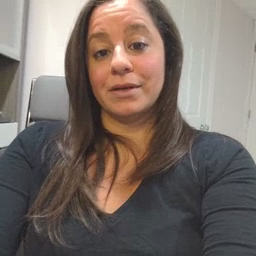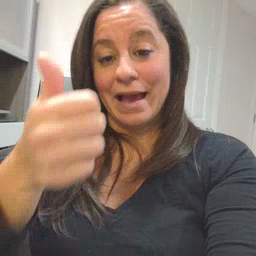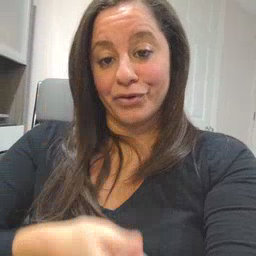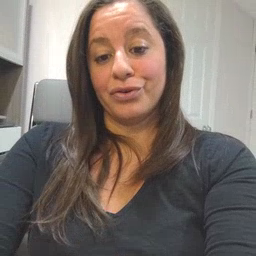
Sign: every